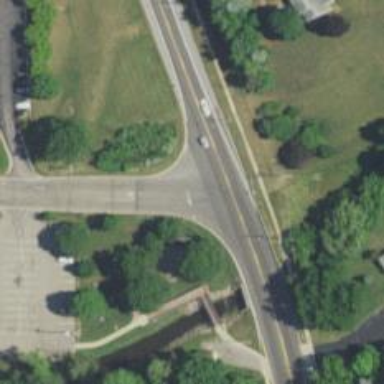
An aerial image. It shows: Road with stop sign.